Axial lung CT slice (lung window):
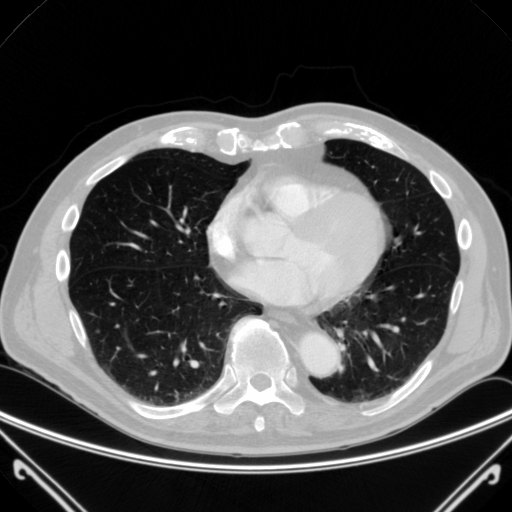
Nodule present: no